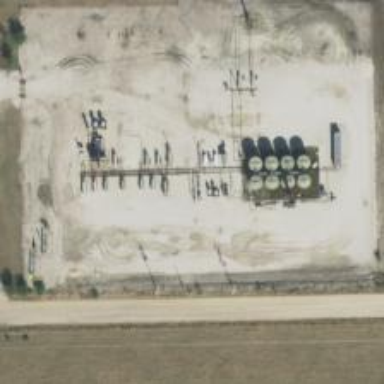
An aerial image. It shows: Storage tank that is man-made.